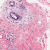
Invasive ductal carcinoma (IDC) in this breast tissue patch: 0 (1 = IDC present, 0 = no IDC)